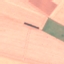
Label: AnnualCrop